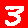
Digit: 3